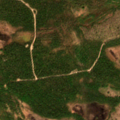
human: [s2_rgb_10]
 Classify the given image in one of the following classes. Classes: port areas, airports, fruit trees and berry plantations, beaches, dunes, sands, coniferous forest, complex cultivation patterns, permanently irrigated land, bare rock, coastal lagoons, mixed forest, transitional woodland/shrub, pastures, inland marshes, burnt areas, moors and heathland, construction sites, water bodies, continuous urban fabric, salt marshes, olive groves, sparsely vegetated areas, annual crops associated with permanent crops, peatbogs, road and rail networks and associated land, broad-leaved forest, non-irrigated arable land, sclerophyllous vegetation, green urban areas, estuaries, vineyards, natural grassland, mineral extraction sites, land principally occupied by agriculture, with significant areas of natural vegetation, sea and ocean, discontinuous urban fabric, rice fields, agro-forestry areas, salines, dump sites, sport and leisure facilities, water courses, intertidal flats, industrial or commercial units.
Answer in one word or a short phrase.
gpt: coniferous forest, mixed forest, transitional woodland/shrub